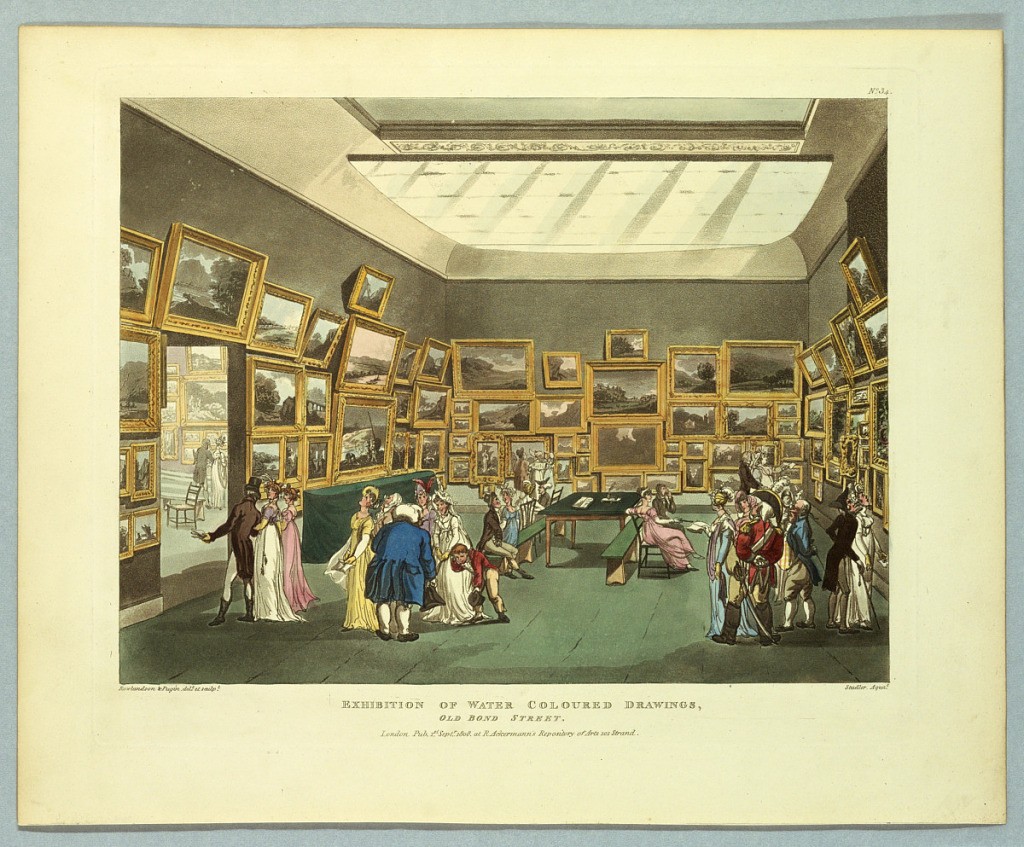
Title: Exhibition of Watercolored Drawings, from "Ackermann's Repository"
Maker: Thomas Rowlandson, British, 1756–1827
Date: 1808
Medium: Aquatint, brush and watercolors on paper
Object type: Print
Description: Drawings in heavy gilt frames cover the walls of two rooms. People in groups examining them. Title, artists', and publisher's names below.